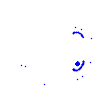
Particle: electron